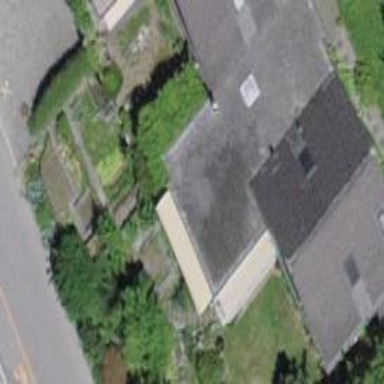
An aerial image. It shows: Semidetached house.